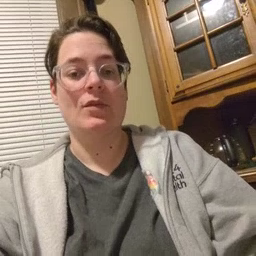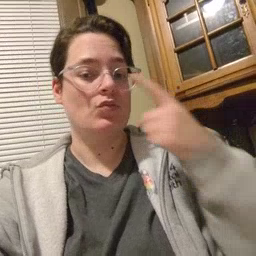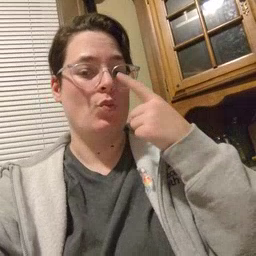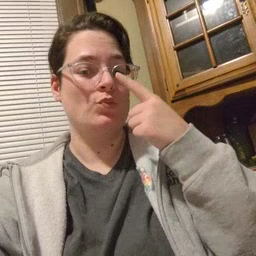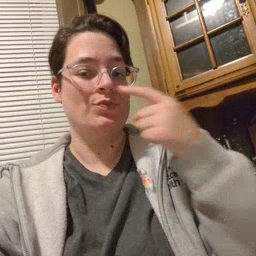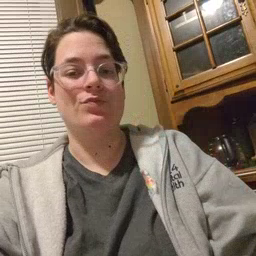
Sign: nose